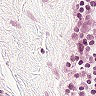
Metastatic tissue present: no